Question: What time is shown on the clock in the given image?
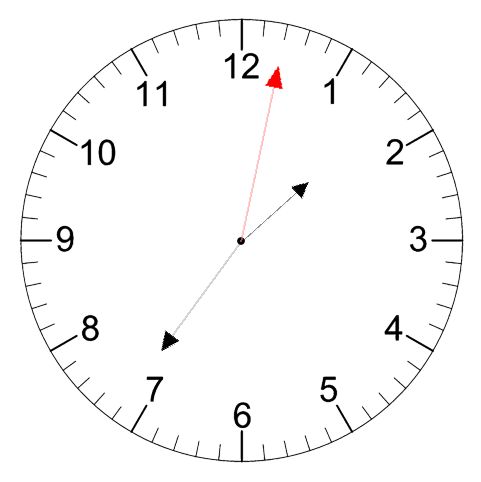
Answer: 01:36:02